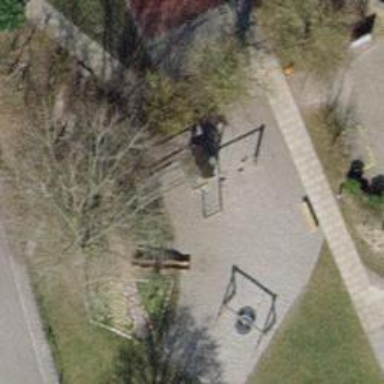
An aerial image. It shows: Playground with various play structures.